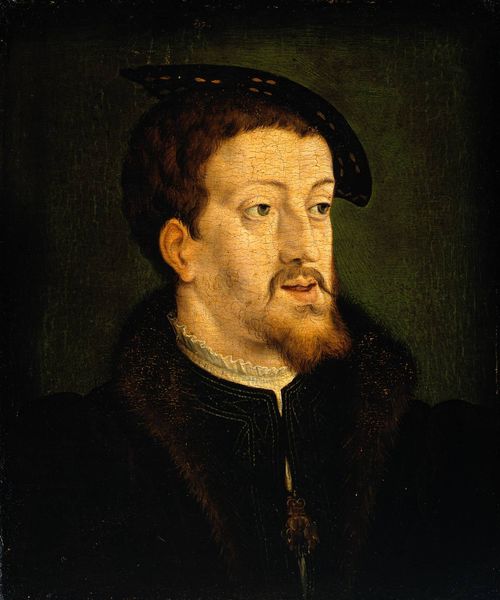
Titel: Porträt Karls V. (1500-1558)
Künstler: Jan Cornelisz. Vermeyen
Standort: Amsterdam
Institution: Rijksmuseum
Schlagwörter: dunkel, gemälde, haut, mann, schatten, weiß, gelb, grün, braun, frisur, hell, hintergrund, hut, licht, mund, nase, ohr, orange, profil, schmuck, schwarz, stirn, ölbild, blick, rot, haube, malerei, muster, ornament, alt, bart, blond, hemd, jacke, jung, kappe, mütze, schnurrbart, augen, bärtig, falten, gesicht, kragen, mensch, pelz, spitze, bildnis, halskrause, herr, portrait, porträt, öl, haare, mantel, adel, spitzen, brosche, kinn, lippen, locken, ohren, renaissance, rosa, fell, kopfbedeckung, spanien, wangen, düster, risse, ausdruck, ölgemälde, schnäuzer, schnurbart, rüschen, wange, hemdkragen, kinnbart, braune haare, spange, spanisch, markant, barrett, dreiviertel, seite, selbstbildnis, adeliger, stehkragen, herrscher, nerz, ölmalerei, kurz, öffnung, barett, pelzkragen, pelzmantel, bröckeln, halbprofil, firnis, seitenprofil, rotblond, wams, neutral, luther, reichtum, licht schatten, geöffnet, fugger, pelzbesatz, cranach, franken, bard, manter, pelzkragn, craquellee, schnurrbrt, viertelrpofil, 15. jahrhundert